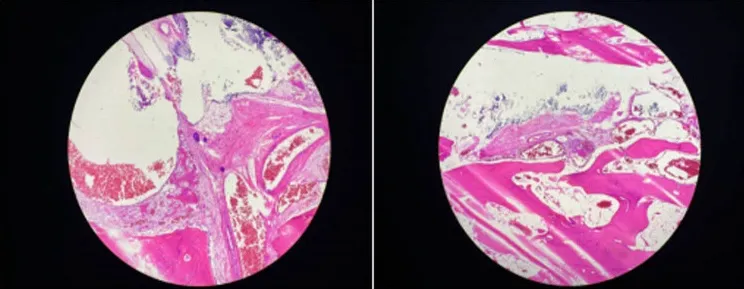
Postoperative pathology images of the soft tissues and fibroadipose tissues in lower leg of the patient.
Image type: pathology (h&e)